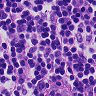
Metastatic tissue present: no